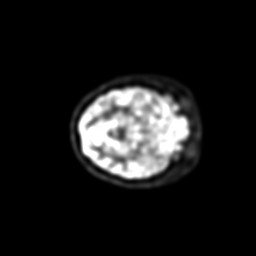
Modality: PET
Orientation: axial
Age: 36
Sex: female
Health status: ill